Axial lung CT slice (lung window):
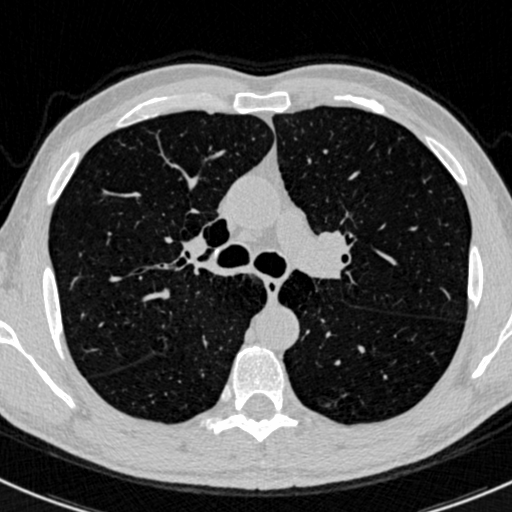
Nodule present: no